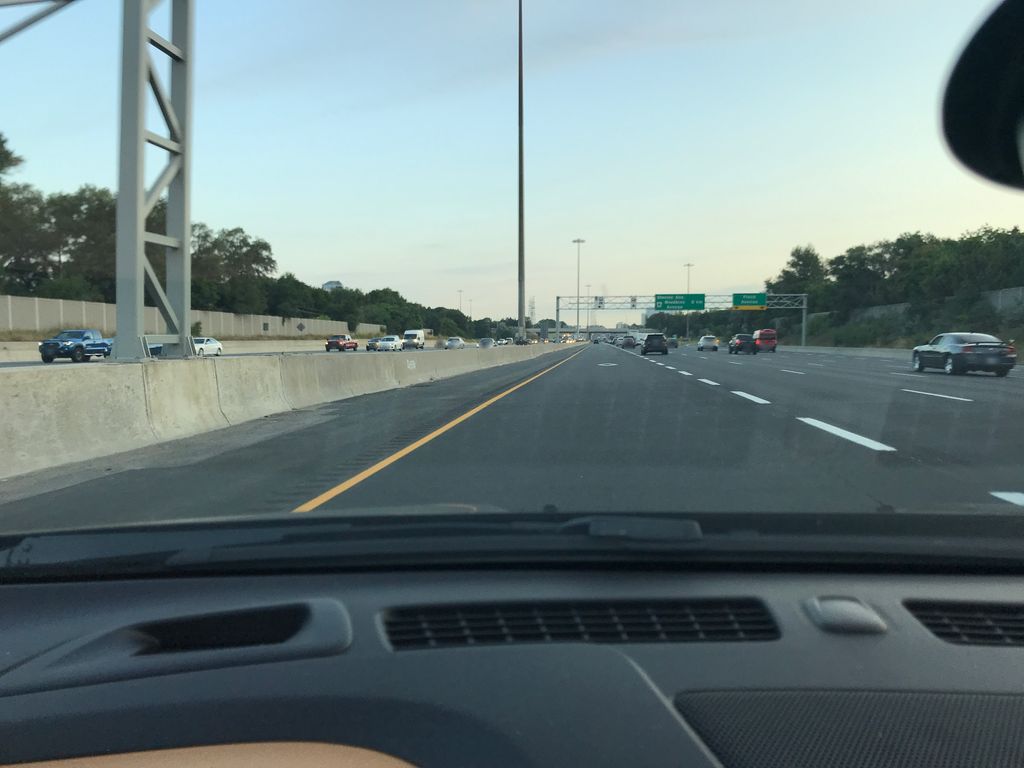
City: toronto